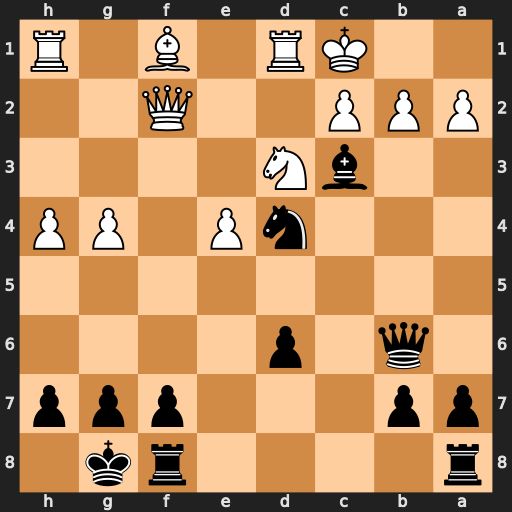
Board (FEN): r4rk1/pp3ppp/1q1p4/8/3nP1PP/2bN4/PPP2Q2/2KR1B1R
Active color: b
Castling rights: -
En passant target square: -
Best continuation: Bxb2+ Nxb2 Nb3+ Kb1 Qxf2